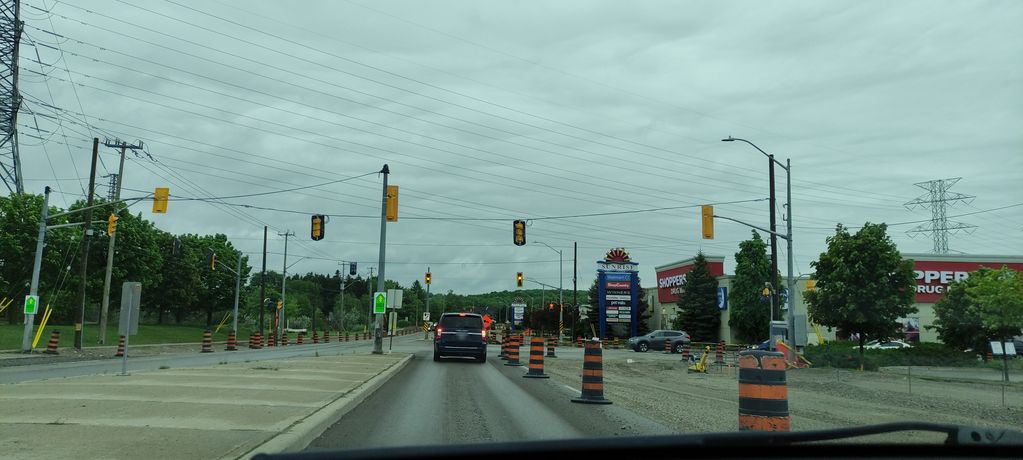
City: kitchener-waterloo